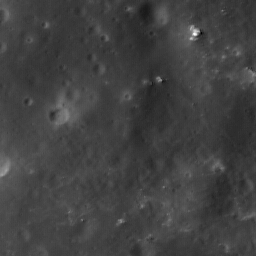
Host type: background_regolith
Lunar coordinates: latitude nan, longitude nan